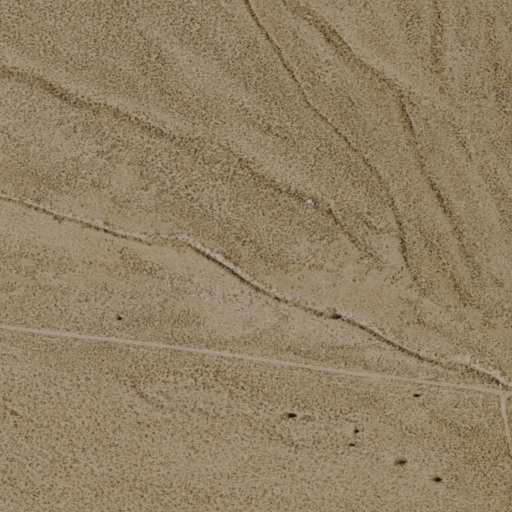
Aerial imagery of valley in Nevada named Buffalo Canyon containing only shrub